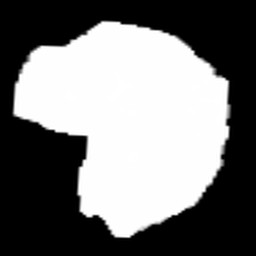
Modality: FA
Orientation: sagittal
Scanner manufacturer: siemens
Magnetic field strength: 3 T
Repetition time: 3.6 s
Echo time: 0.092 s